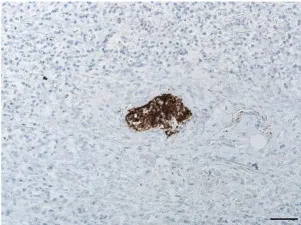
Anti-CD61 immunostaining with evidence of platelet microthrombus (D) (scale bars 60 microm).
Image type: pathology (immunostaining)